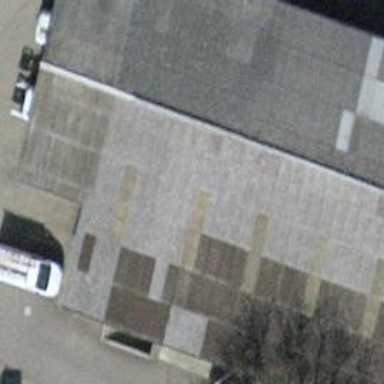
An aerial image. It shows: Industrial building with gabled roof.